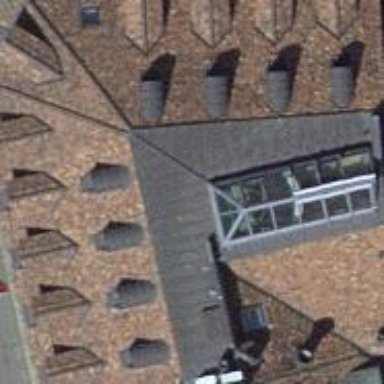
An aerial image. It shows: Gabled-roof building with apartments. The roof is covered with roof tiles.